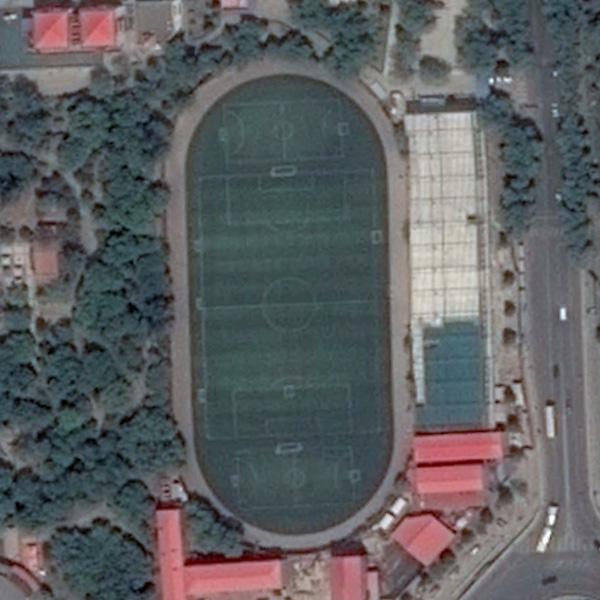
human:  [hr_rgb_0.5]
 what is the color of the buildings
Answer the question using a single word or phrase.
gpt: red